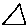
Label: triangle